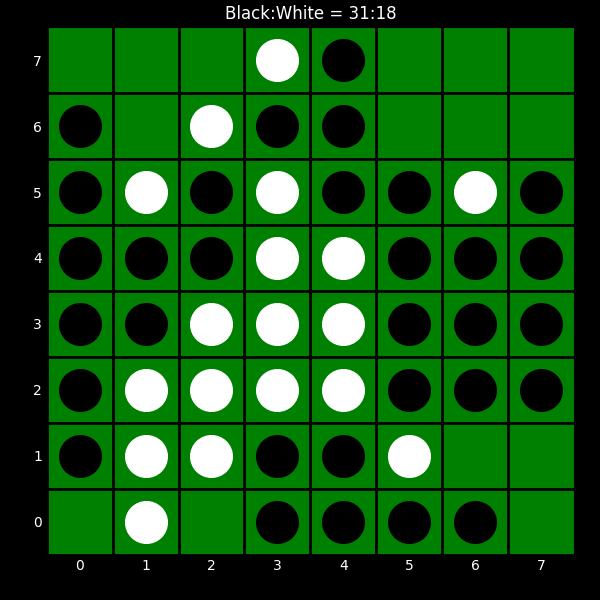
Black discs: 31
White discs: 18